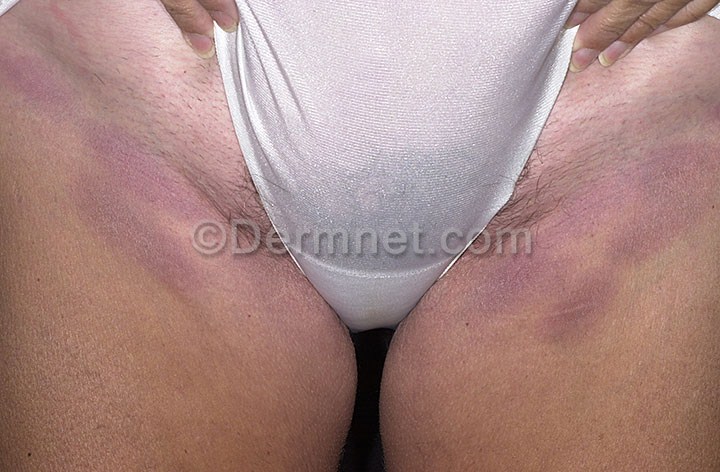
Disease: Lupus and other Connective Tissue diseases